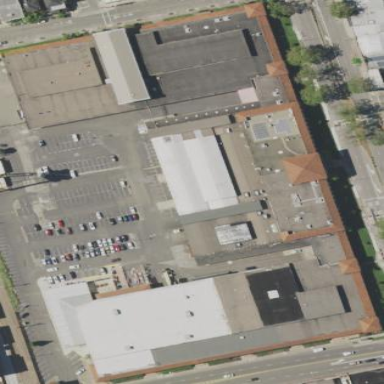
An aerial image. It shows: Historic industrial building.